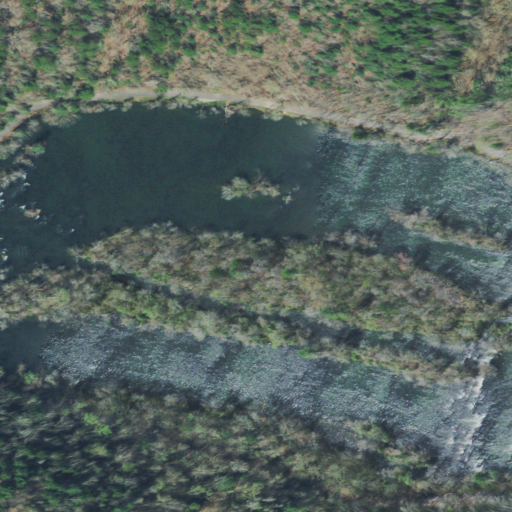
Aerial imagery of island in Tennessee named Cane Island containing open water, deciduous forest, mixed forest, open development, herbaceous wetlands, woody wetlands, and evergreen forest